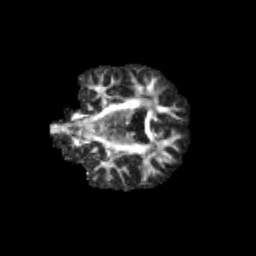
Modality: FA
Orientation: coronal
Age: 11
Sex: female
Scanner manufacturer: siemens
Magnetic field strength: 3 T
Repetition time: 3.8 s
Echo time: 0.07 s